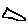
Label: triangle